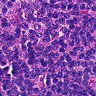
Metastatic tissue present: no